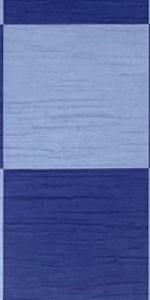
Label: Empty